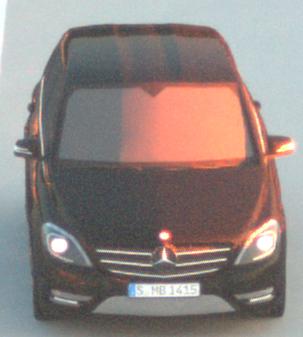
Make: Mercedes-Benz
Model: B 180 BlueEFFICIENCY
Detailed model: B-Class (246)
Model produced from: 2011/11
Model produced until: 2012/10
Doors: 5
Color: black
Road condition: dry road
Daytime: sunrise or sunset
Contrast: medium contrast